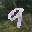
Label: 9